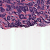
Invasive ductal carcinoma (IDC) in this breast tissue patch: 1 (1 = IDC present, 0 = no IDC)